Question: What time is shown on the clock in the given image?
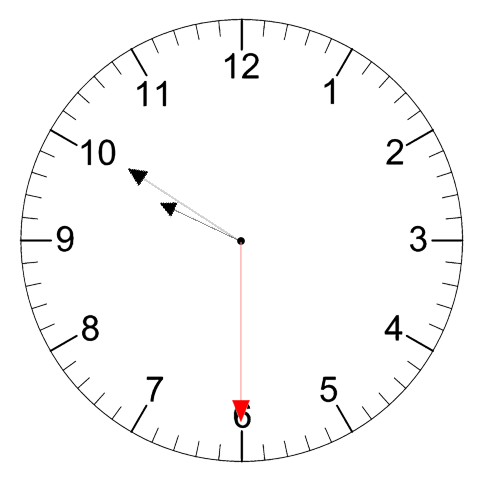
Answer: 09:50:30